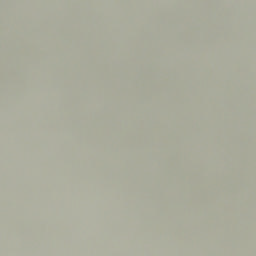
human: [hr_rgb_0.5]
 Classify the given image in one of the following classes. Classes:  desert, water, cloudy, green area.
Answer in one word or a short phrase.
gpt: cloudy